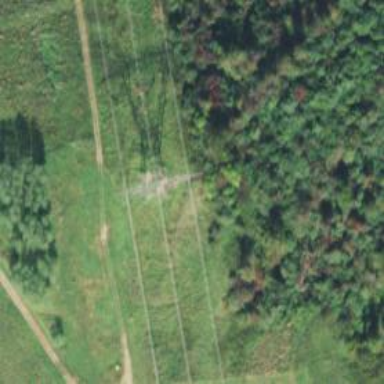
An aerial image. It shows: Lattice structure tower used for power distribution.